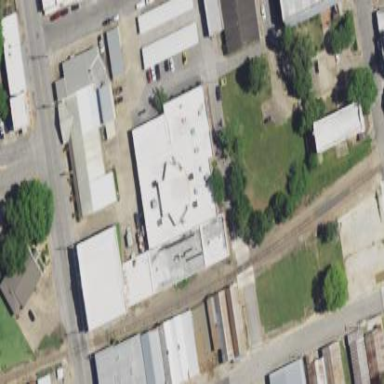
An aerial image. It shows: Theater building.